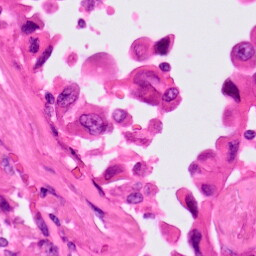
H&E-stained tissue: Lung